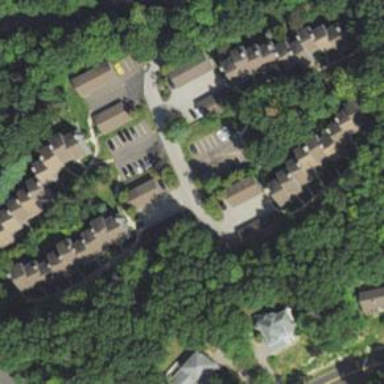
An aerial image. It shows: Residential driveway with asphalt surface.